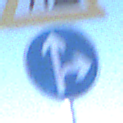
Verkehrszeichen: VorgeschriebeneFahrtrichtungGeradeausOderRechts
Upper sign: Arbeitsstelle
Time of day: MorningAfternoon
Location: Outdoor (Nature)
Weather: PartlyCloudy
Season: NotSpecified
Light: Natural